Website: walmart
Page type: address-validator
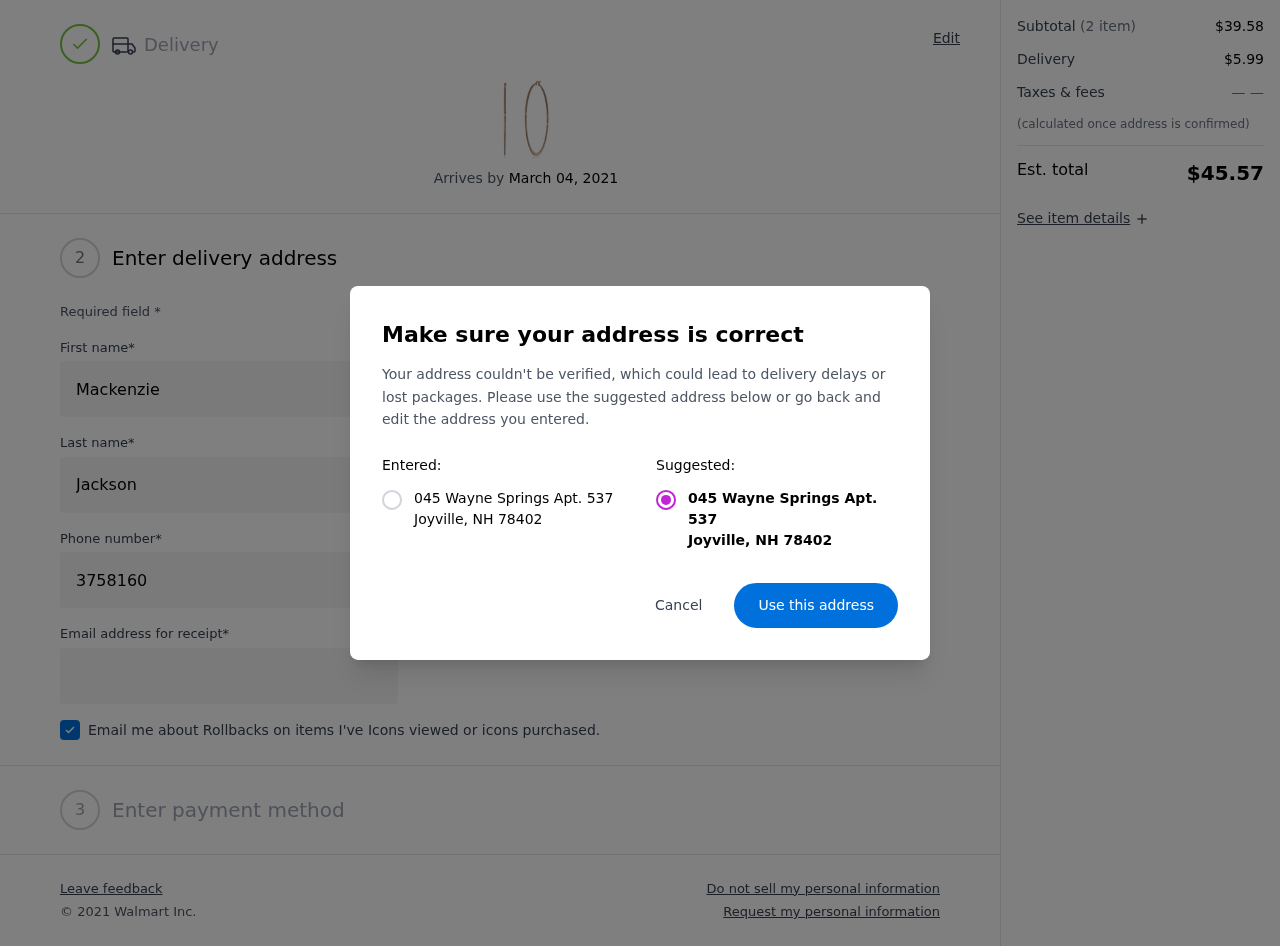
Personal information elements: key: PII_CITY
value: Joyville
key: PII_POSTCODE
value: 78402
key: PII_STATE_ABBR
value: NH
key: PII_STREET
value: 045 Wayne Springs Apt. 537
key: PII_FIRSTNAME
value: Mackenzie
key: PII_LASTNAME
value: Jackson
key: PII_STREET2
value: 7132 Laura Valley
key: PII_PHONE
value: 3758160213
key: PII_EMAIL
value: mackenziejackson@gmail.com
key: PII_POSTCODE_FULL
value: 78402
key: PII_POSTCODE_NUMERIC
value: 78402
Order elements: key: ORDER_DELIVERY_DATE
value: March 04, 2021
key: ORDER_SUBTOTAL
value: $39.58
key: ORDER_SHIPPING_COST
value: $5.99
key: ORDER_TOTAL
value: $45.57